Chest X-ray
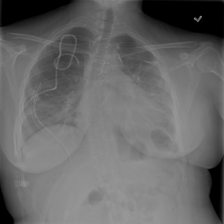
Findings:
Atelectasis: positive
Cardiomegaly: negative
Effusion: negative
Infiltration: negative
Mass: negative
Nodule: negative
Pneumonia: negative
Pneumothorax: positive
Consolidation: negative
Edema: negative
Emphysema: negative
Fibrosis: negative
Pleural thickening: negative
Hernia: negative